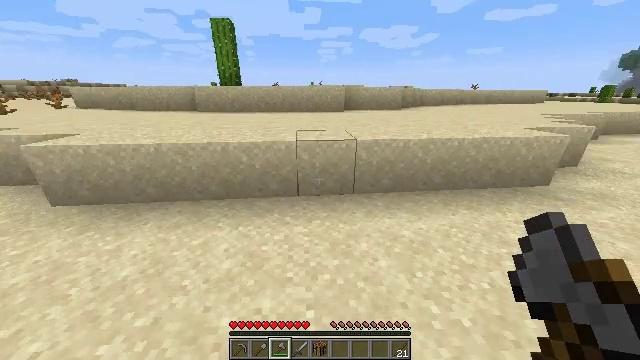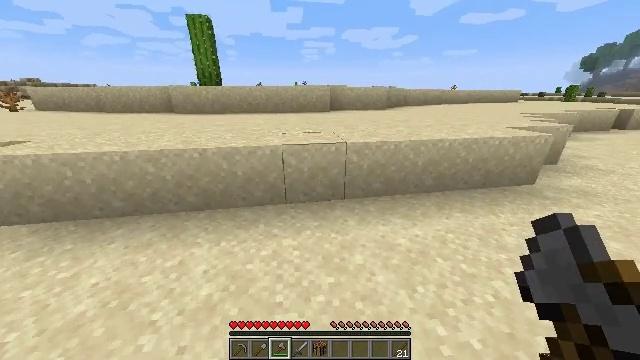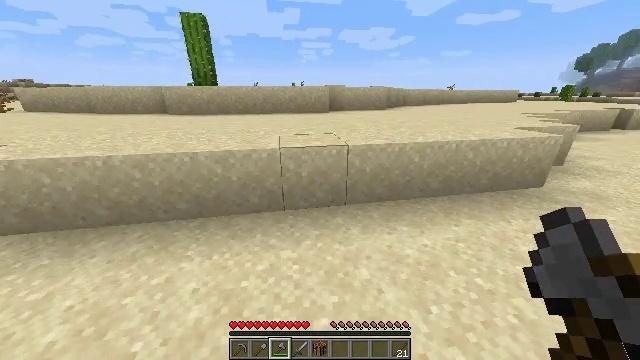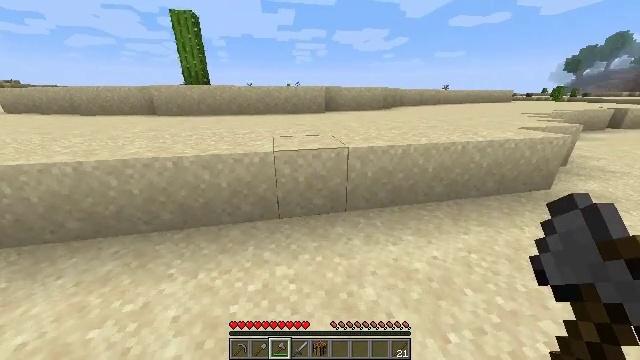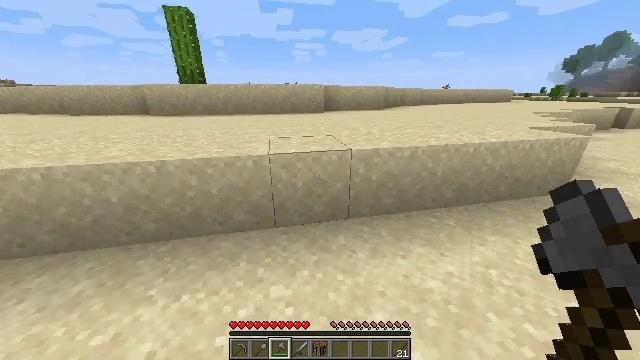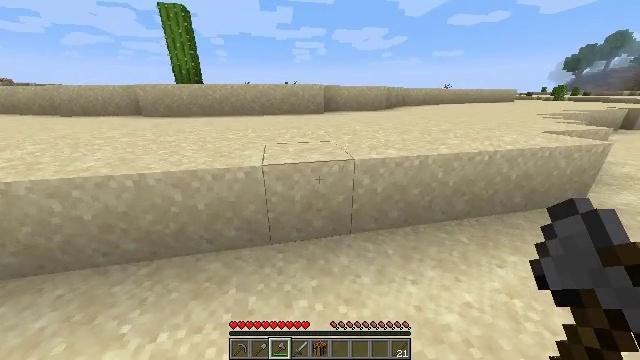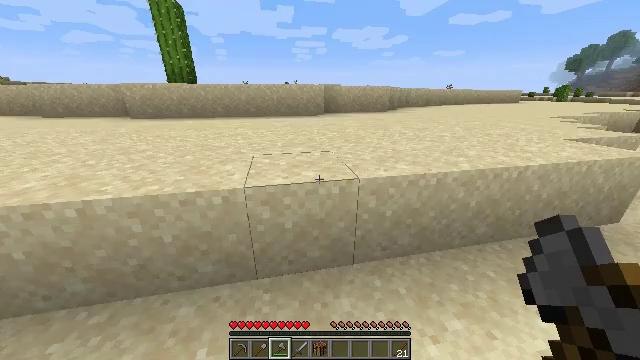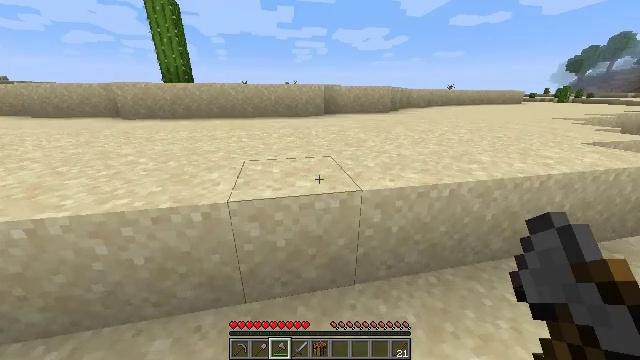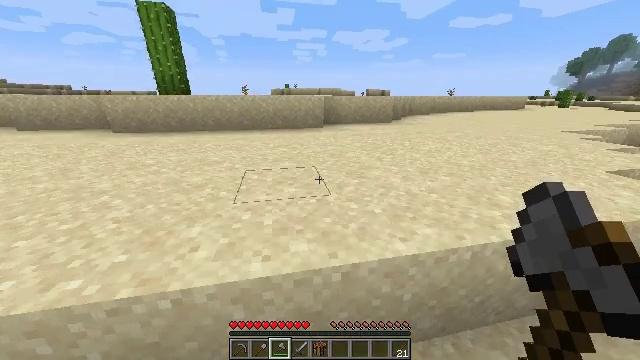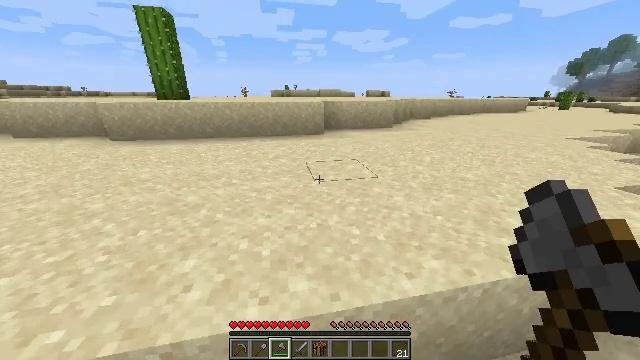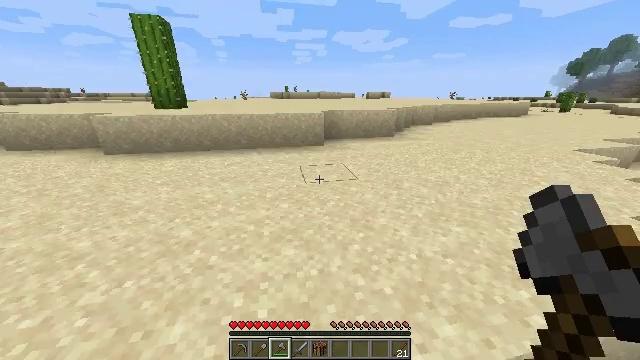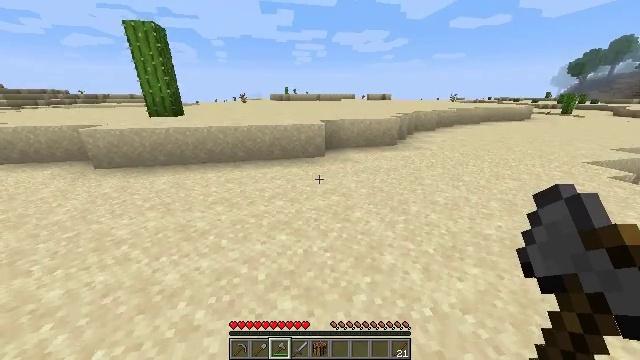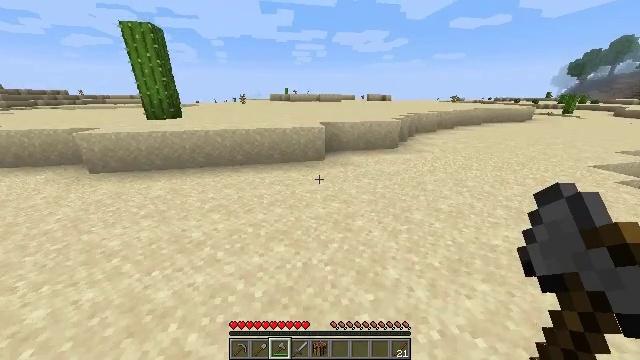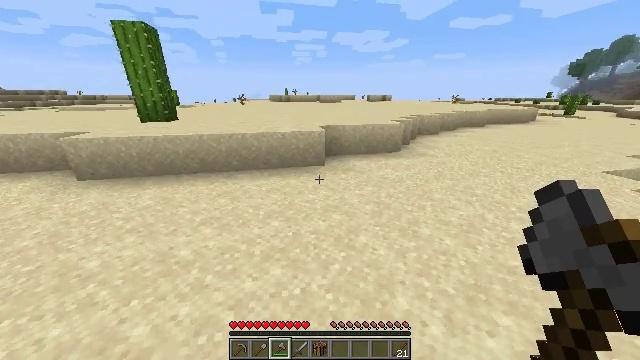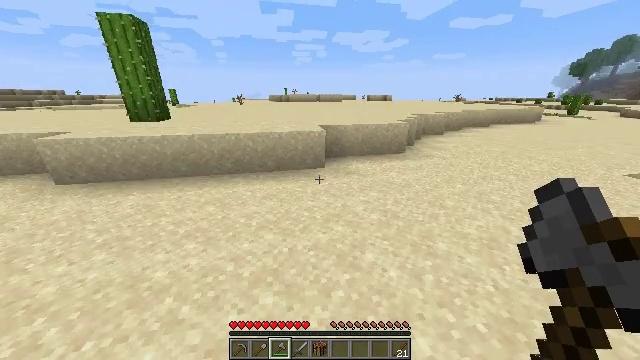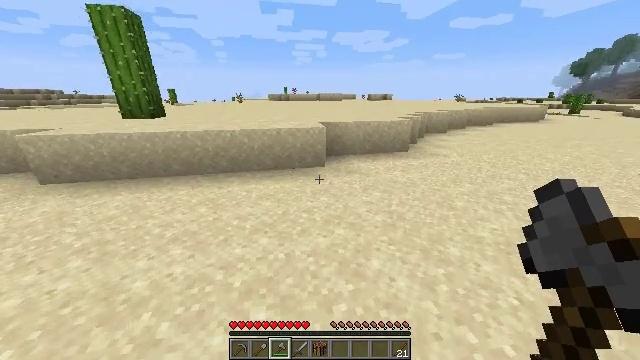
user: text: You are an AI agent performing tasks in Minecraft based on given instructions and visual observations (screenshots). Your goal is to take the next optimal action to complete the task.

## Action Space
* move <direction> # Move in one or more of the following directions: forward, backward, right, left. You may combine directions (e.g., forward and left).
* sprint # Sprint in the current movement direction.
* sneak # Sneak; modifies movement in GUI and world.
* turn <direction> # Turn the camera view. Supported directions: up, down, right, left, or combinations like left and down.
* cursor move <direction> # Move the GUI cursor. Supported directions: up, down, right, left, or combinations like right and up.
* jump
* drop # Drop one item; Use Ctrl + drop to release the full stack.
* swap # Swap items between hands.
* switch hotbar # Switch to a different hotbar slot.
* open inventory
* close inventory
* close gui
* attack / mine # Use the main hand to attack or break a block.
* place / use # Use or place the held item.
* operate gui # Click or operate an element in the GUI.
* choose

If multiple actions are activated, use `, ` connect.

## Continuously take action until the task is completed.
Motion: motion action
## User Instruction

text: Collect a hay block for crafting.
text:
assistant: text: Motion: move forward, sprint, turn right
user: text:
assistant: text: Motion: move forward, sprint
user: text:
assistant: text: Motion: move forward, sprint, turn right
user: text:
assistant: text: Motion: move forward, sprint
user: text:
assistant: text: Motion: move forward, sprint
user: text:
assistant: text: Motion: move forward, sprint
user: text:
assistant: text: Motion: move forward, sprint
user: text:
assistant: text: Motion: move forward, sprint, jump
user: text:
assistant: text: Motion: move forward, sprint, jump
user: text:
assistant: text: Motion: move forward, sprint, jump
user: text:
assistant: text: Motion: move forward, sprint, jump
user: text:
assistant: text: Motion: move forward, sprint, jump
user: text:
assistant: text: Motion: move forward, sprint, jump
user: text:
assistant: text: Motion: move forward, sprint
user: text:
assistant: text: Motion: move forward, sprint
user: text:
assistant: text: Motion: move forward, sprint
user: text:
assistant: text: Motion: move forward, sprint, turn left
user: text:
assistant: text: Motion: move forward, sprint, turn left
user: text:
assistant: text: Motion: move forward, sprint, turn left
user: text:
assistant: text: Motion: move forward, sprint, turn left
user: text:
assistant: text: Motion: move forward, sprint, turn left
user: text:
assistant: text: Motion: move forward, sprint, turn left
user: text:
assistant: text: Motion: move forward, sprint
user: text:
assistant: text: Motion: move forward, sprint
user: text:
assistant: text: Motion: move forward, sprint
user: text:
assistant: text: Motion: move forward, sprint
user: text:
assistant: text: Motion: move forward, sprint
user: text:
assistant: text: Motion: move forward, sprint
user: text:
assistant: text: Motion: move forward, sprint, jump
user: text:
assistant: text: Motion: move forward, sprint, jump